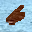
Label: 6